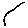
Label: car